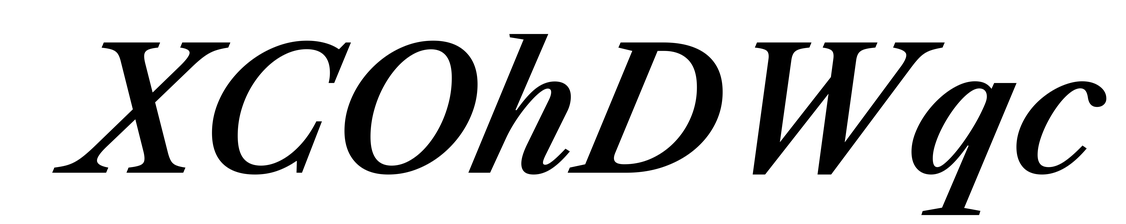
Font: LibreCaslonText-Italic_SemiBold_Italic